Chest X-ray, PA view. Patient: 60 years old, sex F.
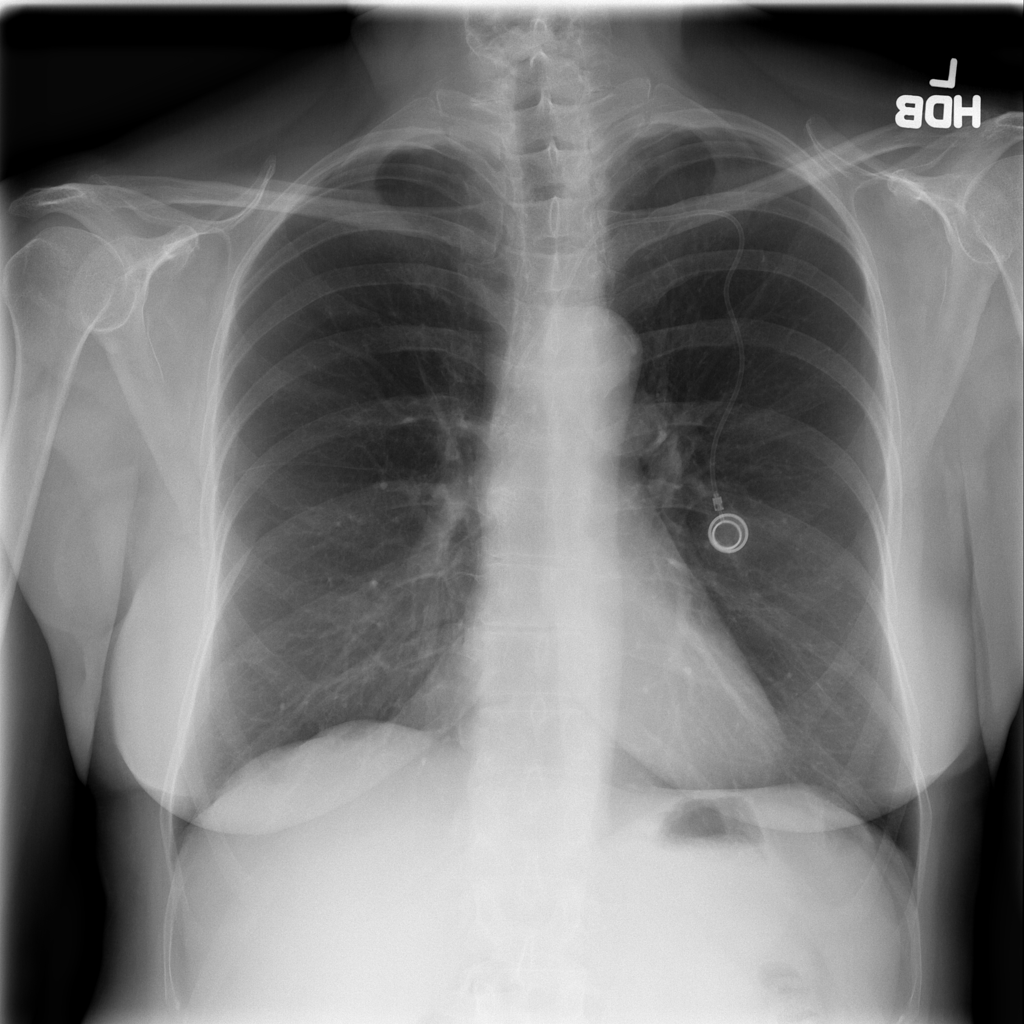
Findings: No Finding